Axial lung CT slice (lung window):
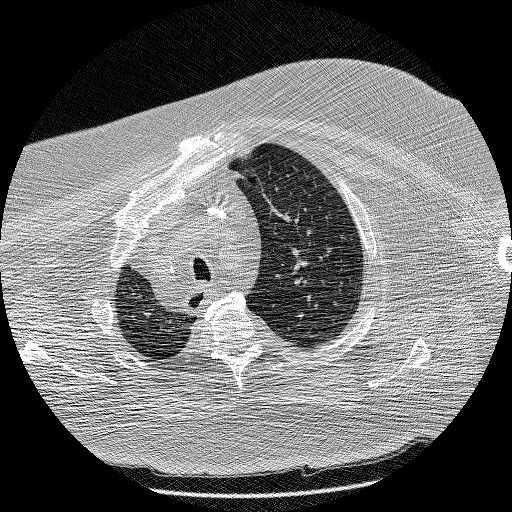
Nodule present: no